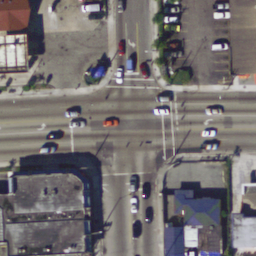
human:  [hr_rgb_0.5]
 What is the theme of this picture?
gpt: intersection

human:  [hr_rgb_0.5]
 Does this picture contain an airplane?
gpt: no

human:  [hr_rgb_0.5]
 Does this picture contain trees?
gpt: yes

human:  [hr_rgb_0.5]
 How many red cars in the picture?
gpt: two

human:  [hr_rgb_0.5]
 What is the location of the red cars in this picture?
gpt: up